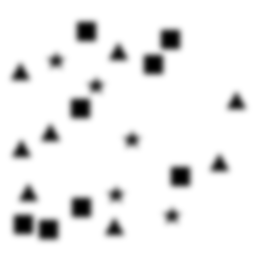
Squares: 8
Triangles: 8
Stars: 5
Total shapes: 21